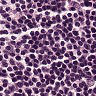
Metastatic tissue present: no